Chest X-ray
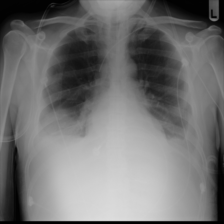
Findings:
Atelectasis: positive
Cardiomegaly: negative
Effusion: positive
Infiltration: positive
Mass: negative
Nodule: negative
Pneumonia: negative
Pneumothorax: negative
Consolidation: positive
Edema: negative
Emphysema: negative
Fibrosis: negative
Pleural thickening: negative
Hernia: negative